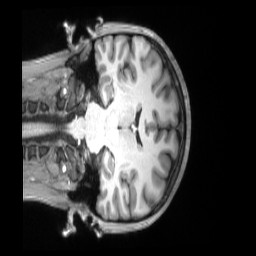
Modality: T1w
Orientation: coronal
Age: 24
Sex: female
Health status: ill
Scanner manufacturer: siemens
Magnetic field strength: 3 T
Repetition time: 2.2 s
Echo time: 0.00157 s